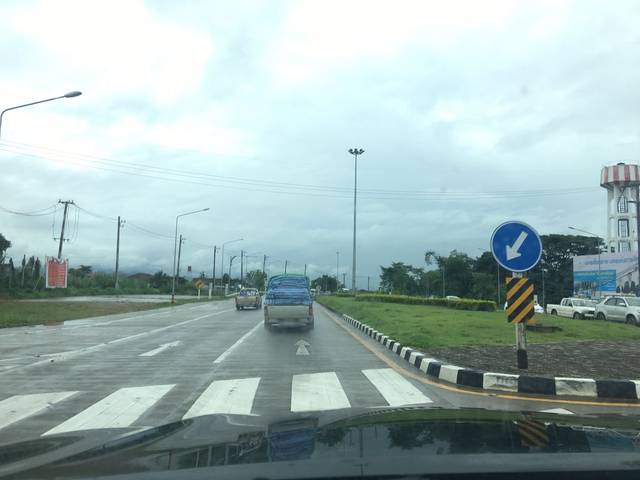
Region: Thailand
Coordinates: 19.931, 99.864